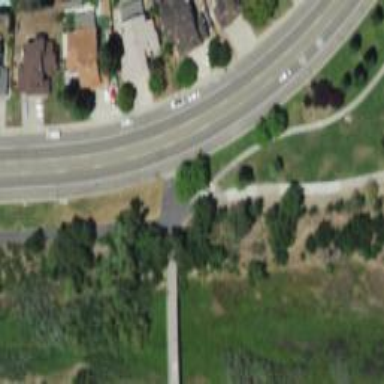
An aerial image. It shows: Asphalt path with unmarked crossings.